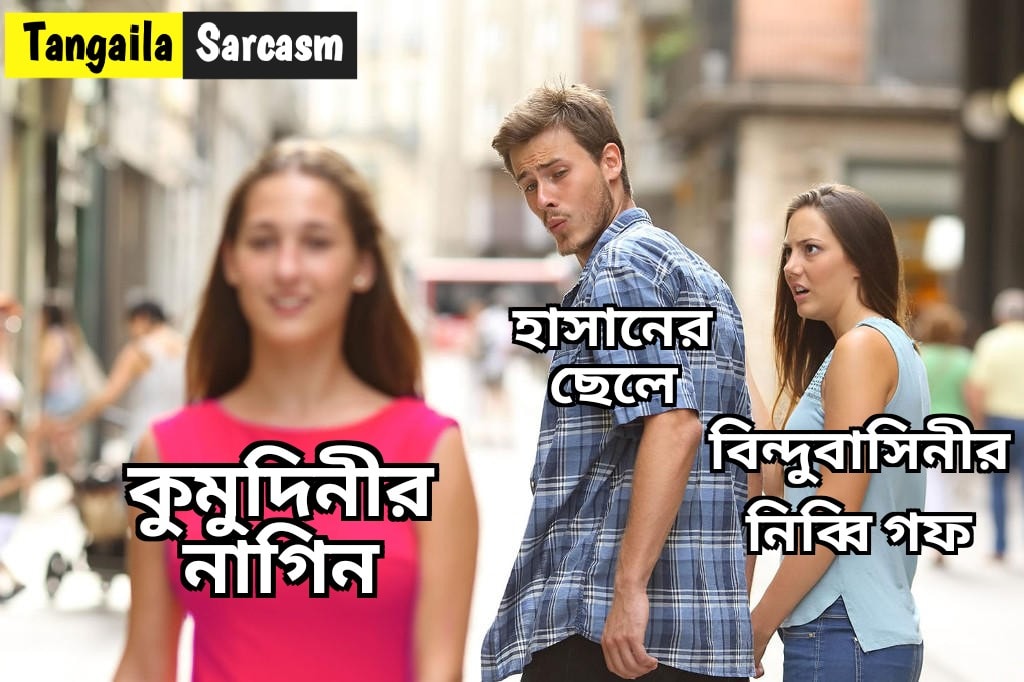
Caption: কুমুদিনীর নাগিন   হাসানের ছেলে   বিন্দুবাসিনীর নিব্বি গফ
Label: hate